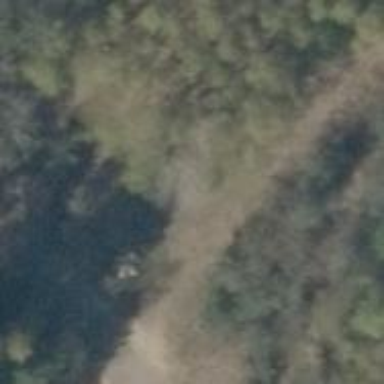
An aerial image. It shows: Well-maintained track road with grade 1 tracktype.